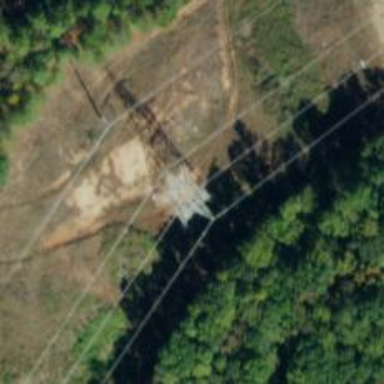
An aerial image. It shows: Lattice structure tower used for power transmission.